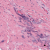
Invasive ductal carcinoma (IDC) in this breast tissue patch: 0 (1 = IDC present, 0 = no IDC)